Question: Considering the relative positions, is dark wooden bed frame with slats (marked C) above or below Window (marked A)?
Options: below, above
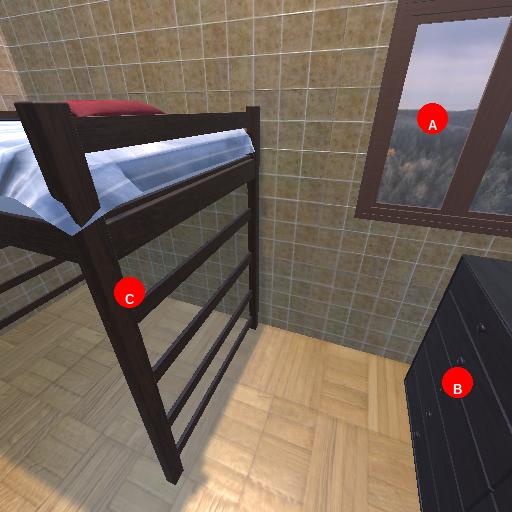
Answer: below